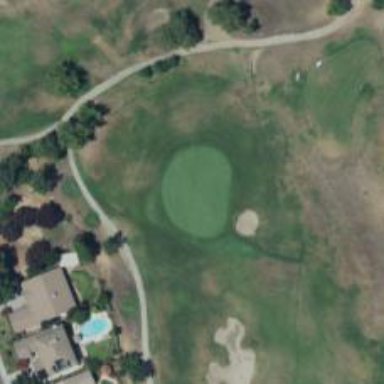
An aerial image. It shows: Golf hole.